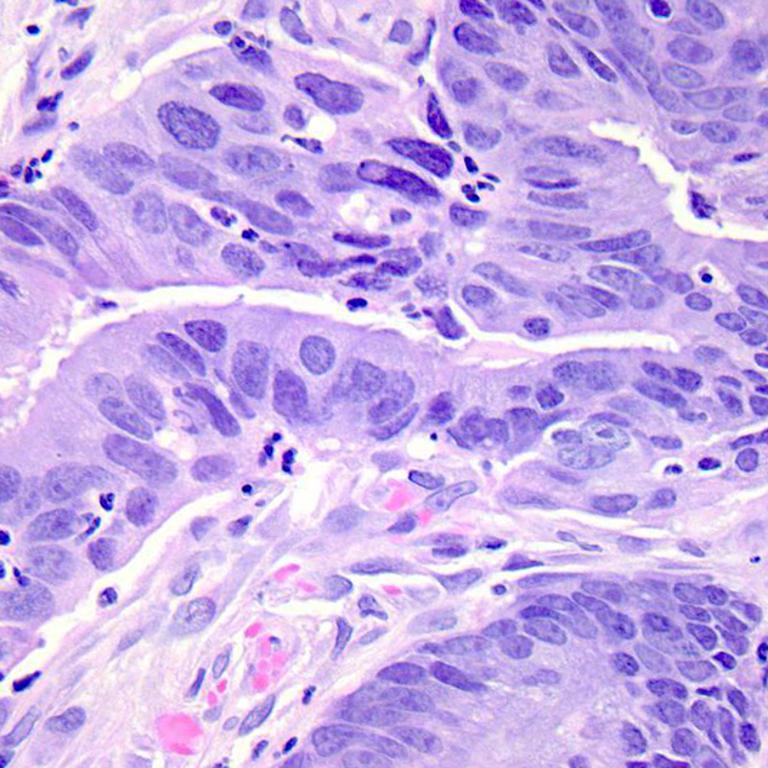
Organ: colon
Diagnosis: adenocarcinomas